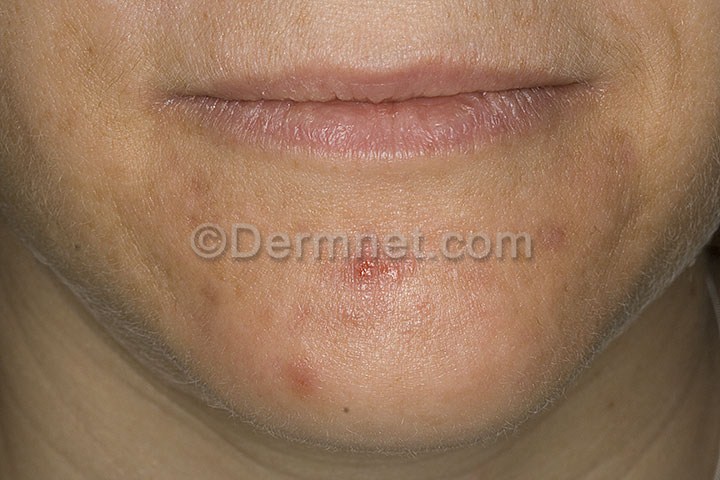
Disease: Acne and Rosacea Photos